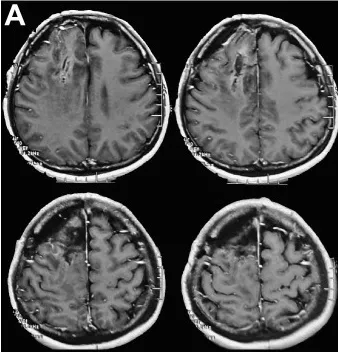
Postoperative head MRI findings. (A) Postoperative axial cranial MRI indicated that the tumor was completely removed.
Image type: radiology (mri)